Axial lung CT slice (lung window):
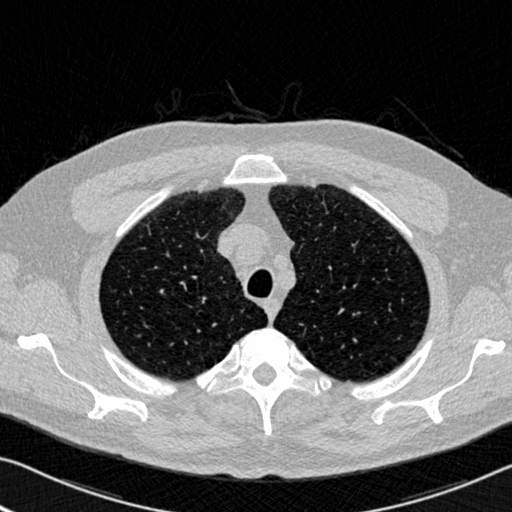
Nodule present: no